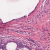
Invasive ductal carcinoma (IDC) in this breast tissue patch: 1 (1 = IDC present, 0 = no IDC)